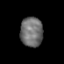
Tissue: prostate
Cell type: T cells
Senescence score: 0.3312
Nuclear area (px): 658
Mean DAPI intensity: 111.085